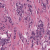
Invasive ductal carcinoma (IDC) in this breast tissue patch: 1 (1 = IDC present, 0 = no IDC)